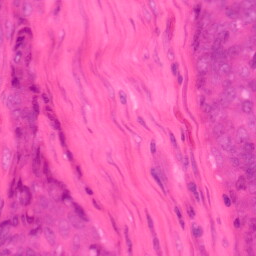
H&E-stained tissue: Colon